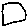
Label: square